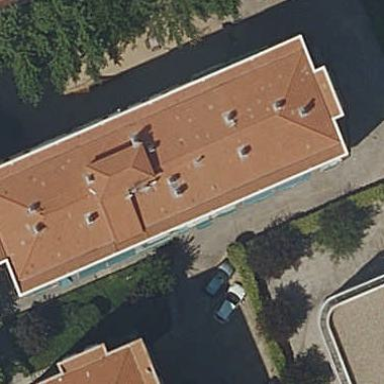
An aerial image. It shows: Building.